Aerial crown-view tile of a tropical tree (Barro Colorado Island, Panama), acquired 20250512:
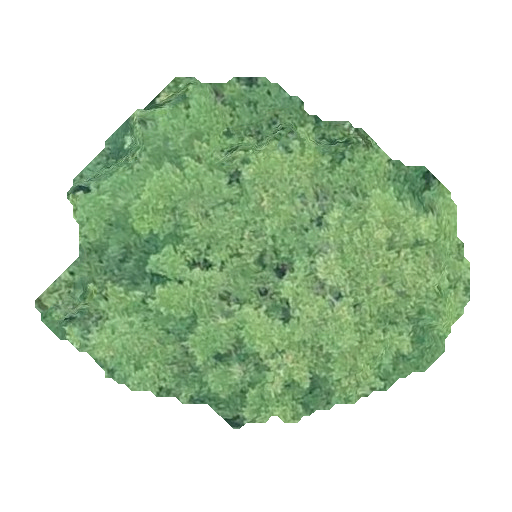
Species: Terminalia amazonia
GBIF accepted scientific name: Terminalia amazonica
Crown area: 155.057 m²